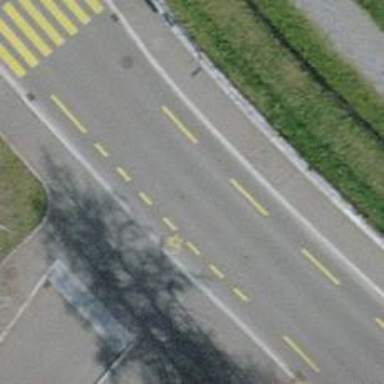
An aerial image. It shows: Tertiary road with asphalt surface and cycle lane.